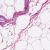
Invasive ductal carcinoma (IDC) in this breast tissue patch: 0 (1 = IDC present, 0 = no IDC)